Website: lowes
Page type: billing-address
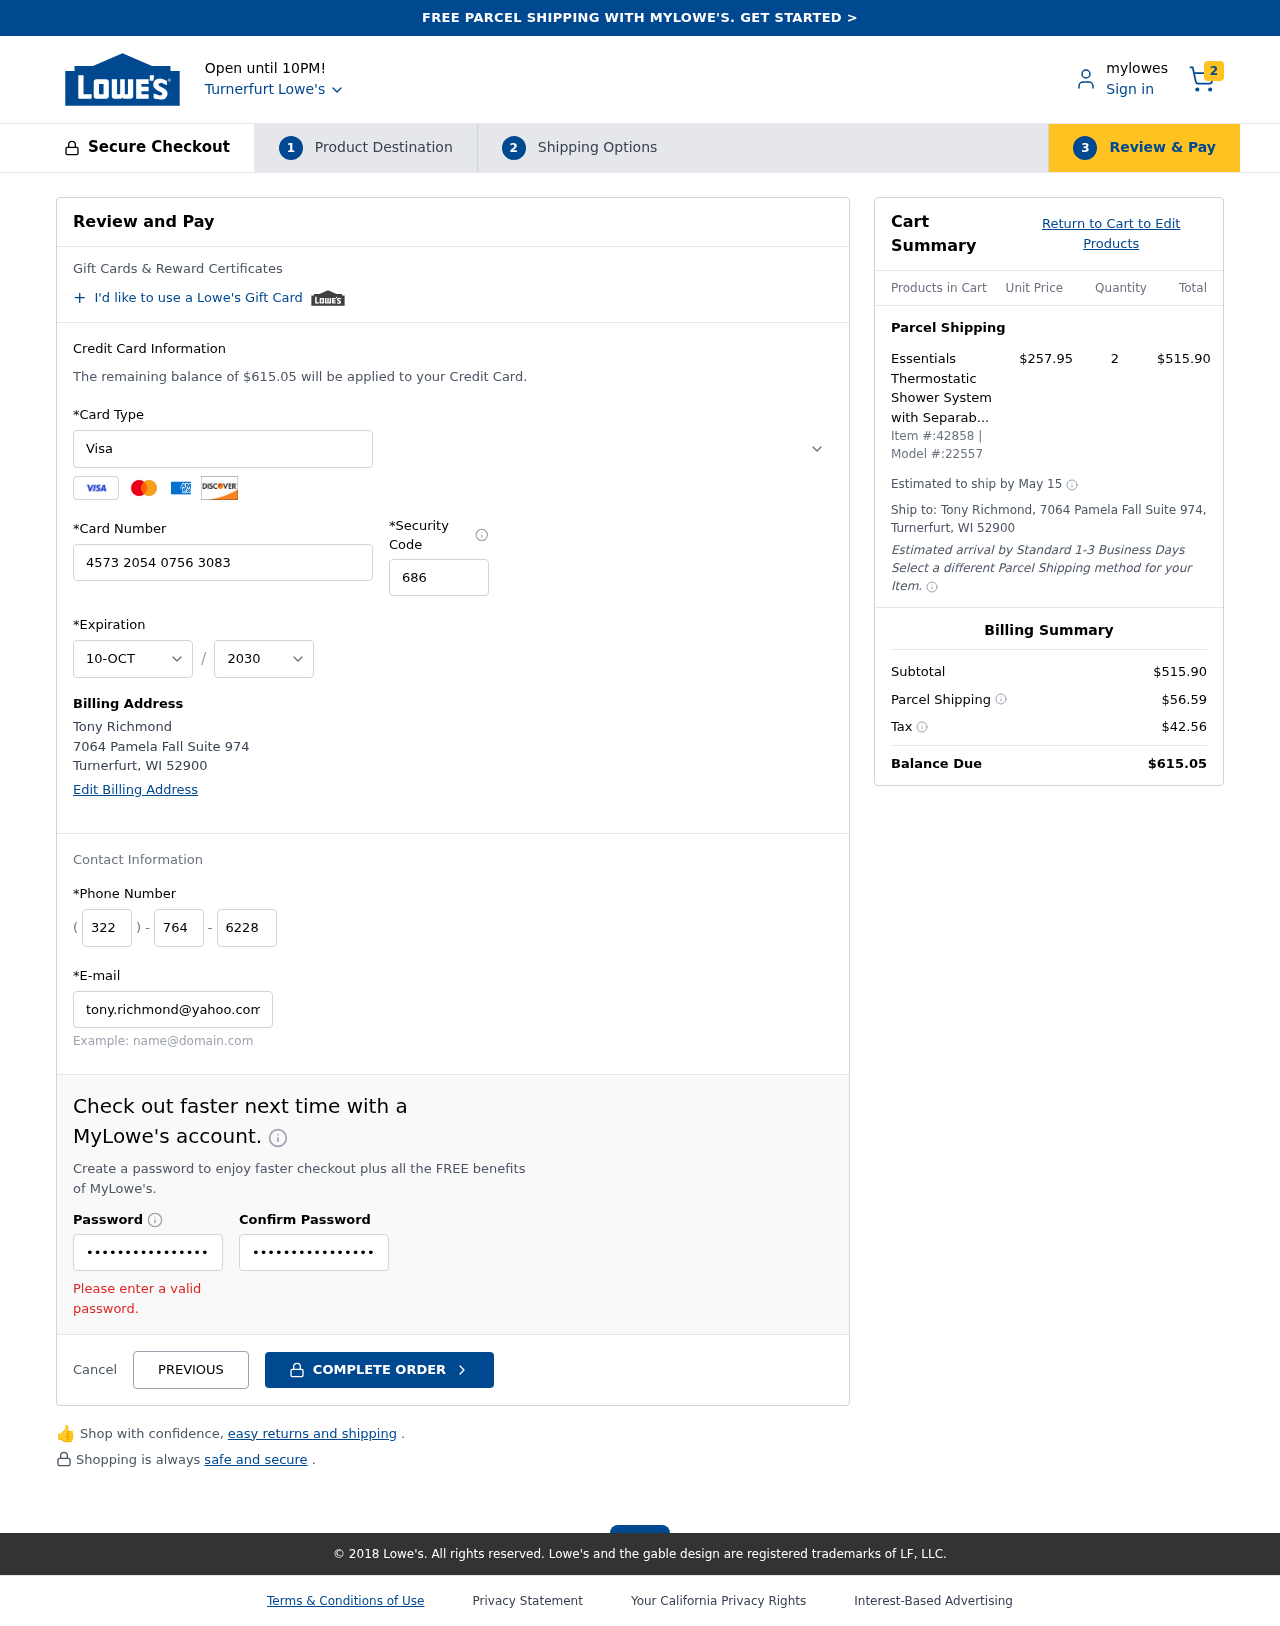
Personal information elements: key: PII_CARD_CVV
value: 686
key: PII_CARD_EXPIRY_MONTH
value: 10
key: PII_CARD_EXPIRY_YEAR
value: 30
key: PII_CARD_NUMBER
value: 4573 2054 0756 3083
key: PII_CARD_TYPE
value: Visa
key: PII_CITY
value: Turnerfurt
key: PII_CITY_STATE_ZIP
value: Turnerfurt, WI 52900
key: PII_EMAIL
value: tony.richmond@yahoo.com
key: PII_FULLNAME
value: Tony Richmond
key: PII_PHONE_AREA
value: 322
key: PII_PHONE_PREFIX
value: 764
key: PII_PHONE_SUFFIX
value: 6228
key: PII_STREET
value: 7064 Pamela Fall Suite 974
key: PII_FULLNAME2
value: Tony Richmond
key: PII_STATE_ABBR
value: WI
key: PII_POSTCODE
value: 52900
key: PII_POSTCODE_FULL
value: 52900
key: PII_CITY_STATE
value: Turnerfurt, WI
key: PII_POSTCODE_NUMERIC
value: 52900
Product elements: key: PRODUCT1_NAME
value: Essentials Thermostatic Shower System with Separable Shower Head - Mixer Shower Set - Shower Column
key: PRODUCT1_PRICE
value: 257.95
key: PRODUCT1_QUANTITY
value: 2
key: PRODUCT_ITEM_NUMBER
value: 42858
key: PRODUCT_MODEL_NUMBER
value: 22557
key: PRODUCT1_LINE_TOTAL
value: $515.90
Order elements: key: ORDER_NUM_ITEMS
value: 2
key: ORDER_TOTAL
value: $615.05
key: ORDER_SHIPPING_DATE
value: May 15
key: ORDER_SUBTOTAL
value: $515.90
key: ORDER_SHIPPING_COST
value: $56.59
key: ORDER_TAX
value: $42.56